Question: I am fairly new to C# and ASP.NET. I am working on an existing code. This is a event creation page which contains a dropdown where the user can select the type of event he wants to create . Then he can set the event start date and end date , timeslots and capacity for that particular type.
Initially there was only type1 and type2 event types. Now when the new is selected I want the user to select timeslot/ capacity for both the event types for the same start date and end date
'''
<div class="editor-label">
<%= Html.RequiredLabelFor(model => model.event_type)%>
</div>
<div class="editor-field">
<%= Html.DropDownListFor(model => model.event_type, new SelectListItem[] {
new SelectListItem {Value = "", Text="Select..."},
new SelectListItem {Value = "type1", Text="Type1"},
new SelectListItem {Value = "type2", Text="Type2"},
new SelectListItem {Value = "both", Text="Both"}},
new Dictionary<string, object> { { "class", "dropdown entryfield" } })%>
</div>
'''
'''
<div id="date_interface_template_container" style="display: none">
<div class="date_interface">
<div class="inner">
<div class="row"><div class="date_label"></div></div>
<div class="row"><label for="start_time">First appt starts:</label> <input id="start_time" type="text" class="time" /></div>
<div class="row"><label for="end_time">Last appt starts:</label> <input id="end_time" type="text" class="time" /></div>
<div class="row"><label for="appt_length">Appt length (min):</label> <input id="appt_length" type="text" class="number" />
<input id="num_timeslots" type="hidden" /></div>
<div class="row"><label for="timeslot_capacity">Appt capacity:</label> <input id="timeslot_capacity" type="text" class="number" /><br />
(Number of people that can participate in each appointment period.)
<div class="row"><div style="float: left"><input type="checkbox" id="set_individual_capacity" disabled="disabled"/></div>
<label for="set_individual_capacity" style="float: left; width: 200px">Set capacity for each individual appointment</label></div>
<div id="individual_appointments" style="clear: both"></div>
</div>
</div>
</div>
</div>
<div id="time_config_error" style="color: #cc0000"></div>
<script> var reg_count = 0;</script>
<div id="date_interfaces_container" style="margin-bottom: 10px">
<div id="date_interfaces" style="display: block">
<%
int ed_counter = 0;
string startDateStr = Request["time_start"];
DateTime startDate = new DateTime();
if (DateTime.TryParse(startDateStr, out startDate))
{
while (Request["start_time_" + ed_counter.ToString()] != null)
{
DateTime apptStartDate = startDate.AddDays(ed_counter);
apptStartDate = DateTime.Parse(String.Format("{0} {1}", apptStartDate.ToString("M/dd/yyyy"), Request["start_time_" + ed_counter.ToString()]));
string dayKey = apptStartDate.ToString("yyyyMMdd");
string apptLengthStr = Request["appt_length_" + ed_counter.ToString()];
%>
<div class="date_interface" key="<%= dayKey %>">
<div class="inner">
<div class="row"><div class="date_label"></div></div>
<div class="row"><label for="start_time_<%= ed_counter %>">First appt starts:</label> <input id="start_time_<%= ed_counter %>" name="start_time_<%= ed_counter %>" type="text" class="time" value="<%= Request["start_time_" + ed_counter.ToString()] %>"/></div>
<div class="row"><label for="end_time_<%= ed_counter %>">Last appt starts:</label> <input id="end_time_<%= ed_counter %>" name="end_time_<%= ed_counter %>" type="text" class="time" value="<%= Request["end_time_" + ed_counter.ToString()] %>"/></div>
<div class="row"><label for="appt_length_<%= ed_counter %>">Appt length (min):</label> <input id="appt_length_<%= ed_counter %>" name="appt_length_<%= ed_counter %>" type="text" class="number" value="<%= apptLengthStr %>"/>
<input type="hidden" id="num_timeslots_<%= ed_counter %>" name="num_timeslots_<%= ed_counter %>" value="<%= Request["num_timeslots_" + ed_counter.ToString()] %>" /></div>
<div class="row"><label for="timeslot_capacity_<%= ed_counter %>">Appt capacity:</label> <input id="timeslot_capacity_<%= ed_counter %>" name="timeslot_capacity_<%= ed_counter %>" type="text" class="number" value="<%= Request["timeslot_capacity_" + ed_counter.ToString()] %>" /></div>
(Number of people that can participate in each appointment period.)
<div class="row"><div style="float: left"><input type="checkbox" id="set_individual_capacity_<%= ed_counter %>" name="set_individual_capacity_<%= ed_counter %>" <%= ((Request["set_individual_capacity_" + ed_counter.ToString()] != null)?"checked="true"":String.Empty) %>/></div>
<label for="set_individual_capacity_<%= ed_counter %>" style="float: left; width: 200px">Set capacity for each individual appointment</label></div>
<div id="individual_appointments_<%= ed_counter %>" style="clear: both">
<%
string apptId = "indiv_0_timeslot_capacity_" + ed_counter.ToString();
int indivCounter = 0;
int apptLength = 0;
if (int.TryParse(apptLengthStr, out apptLength))
{
string apptCapacity = Request[apptId];
while (apptCapacity != null && apptCapacity.Length > 0)
{
DateTime apptTime = apptStartDate.AddMinutes(indivCounter * apptLength);
DateTime apptEndTime = apptTime.AddMinutes(apptLength);
string apptKey = apptTime.ToString("hhmmtt").ToUpper() + apptEndTime.ToString("hhmmtt").ToUpper();
Response.Write("<div class="row" key="" + apptKey + ""><input type="hidden" id="id_" + indivCounter + "_" + ed_counter + "" name="id_" + indivCounter + "_" + ed_counter + "" value="" /><label for="" + apptId + "" style="white-space: nowrap; font-size: 0.9em">" + apptTime.ToShortTimeString() + "-" + apptEndTime.ToShortTimeString() + "</label><input id="" + apptId + "" name="" + apptId + "" type="text" class="number" value="" + apptCapacity + "" /></div>");
apptId = "indiv_" + (++indivCounter).ToString() + "_timeslot_capacity_" + ed_counter.ToString();
apptCapacity = Request[apptId];
}
}
%>
</div>
</div>
</div>
<%
ed_counter++;
}
}%>
'''

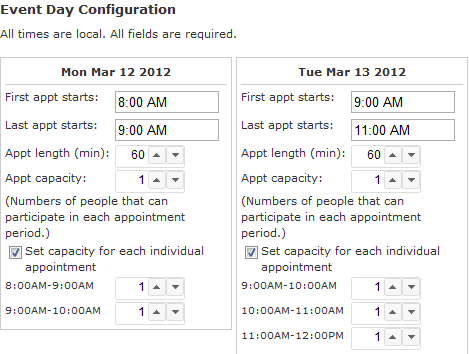
Answer: You can make sure that the controls you want to display under the given conditions are already on the page. But, you hide them in CSS (display: none;).
Then, use javascript to display those controls when the condition is fulfilled.
Practically, you could use the jQuery 'change()' event (<URL>.
'''
$("#the-dropdown").change( function() {
// display the part you want to show
$('#the-hidden-part').show();
});
'''
And the remarks to your question: they are correct, use your controller for prepping the Model. Use that in your View.